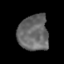
Tissue: skin
Cell type: Epithelial cells
Senescence score: 0.2839
Nuclear area (px): 1062
Mean DAPI intensity: 104.555